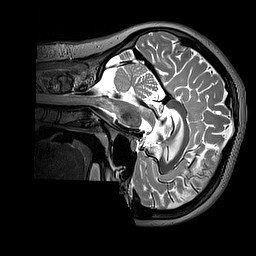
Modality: T2w
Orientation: sagittal
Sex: female
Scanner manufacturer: siemens
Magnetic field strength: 3 T
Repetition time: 3.2 s
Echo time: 0.409 s